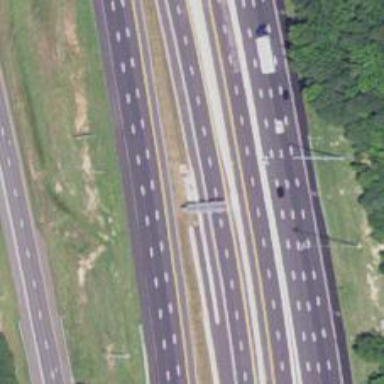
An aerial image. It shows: Toll gantry on the road.